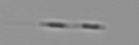
Label: Leptocylindrus